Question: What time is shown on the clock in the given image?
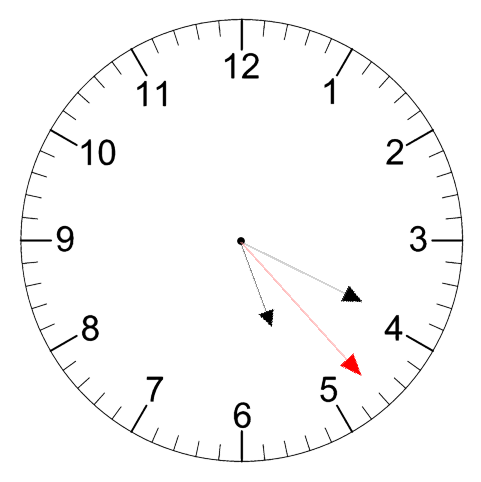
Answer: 05:19:23